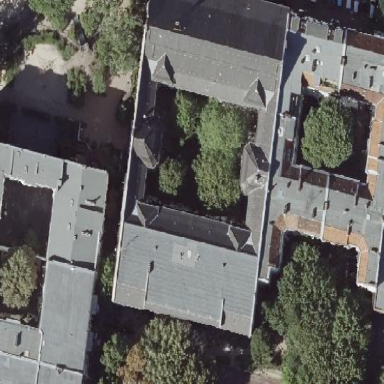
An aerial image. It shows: School.